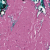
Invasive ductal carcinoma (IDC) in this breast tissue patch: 0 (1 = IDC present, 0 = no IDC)